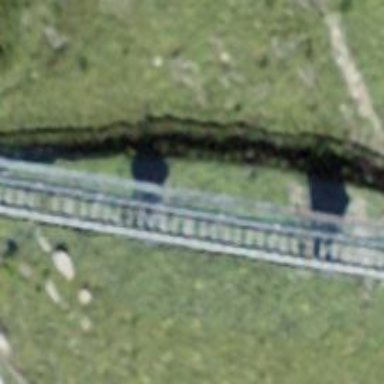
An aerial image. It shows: Single-track funicular railway bridge.